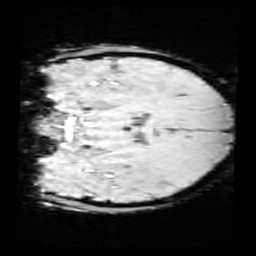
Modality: SWI
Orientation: coronal
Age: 11
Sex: male
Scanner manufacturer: siemens
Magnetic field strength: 3 T
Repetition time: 0.027 s
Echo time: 0.02 s